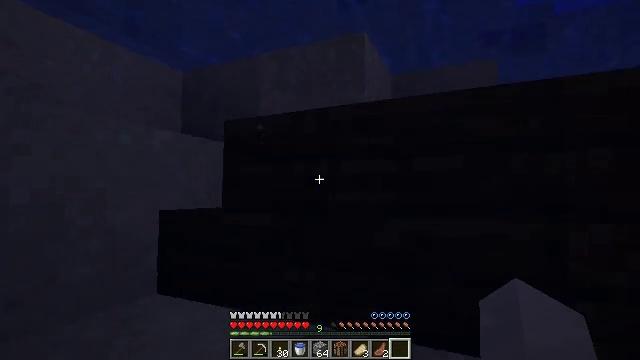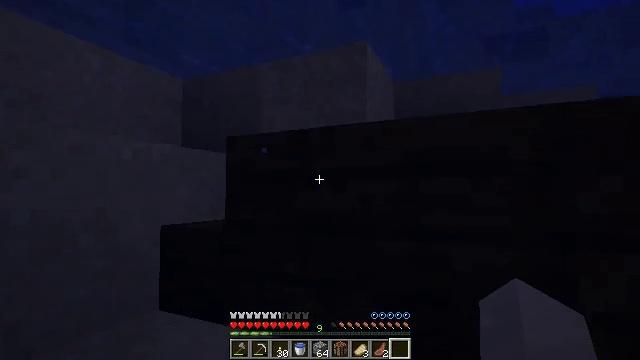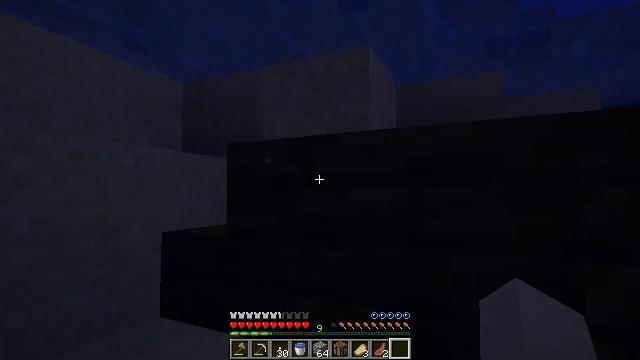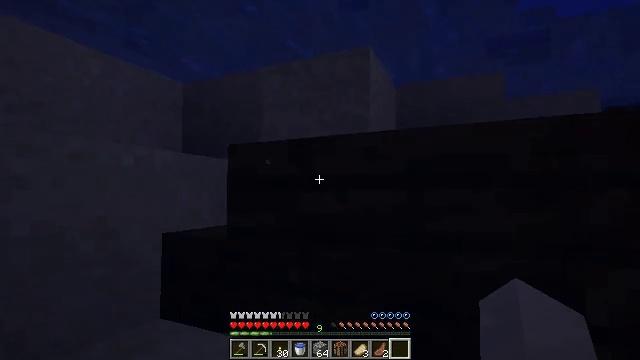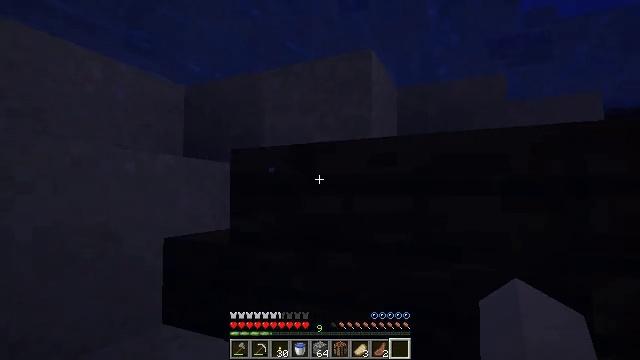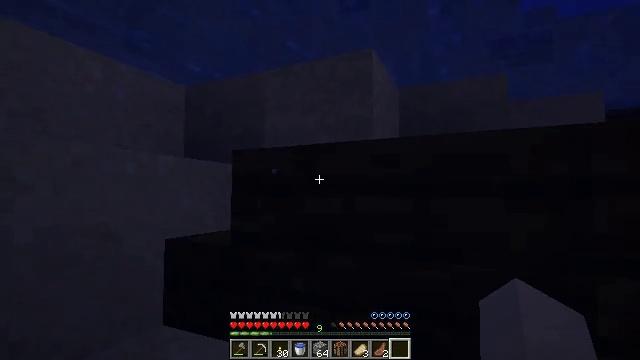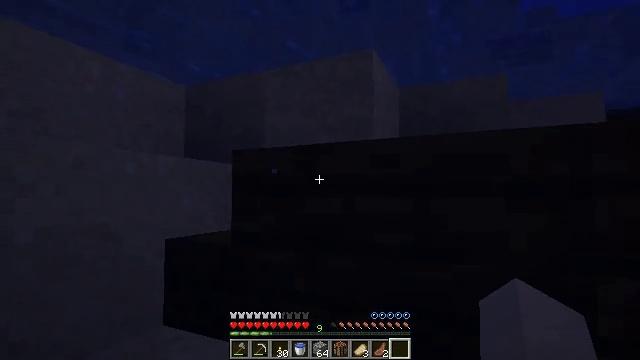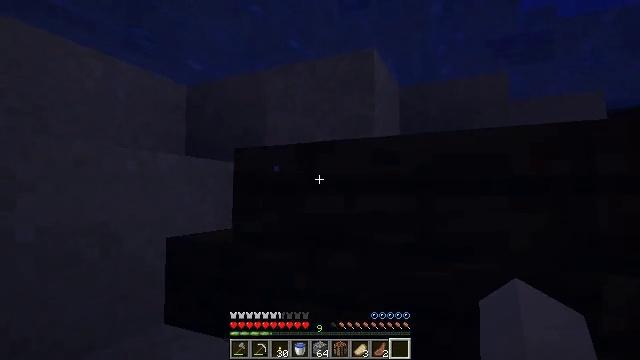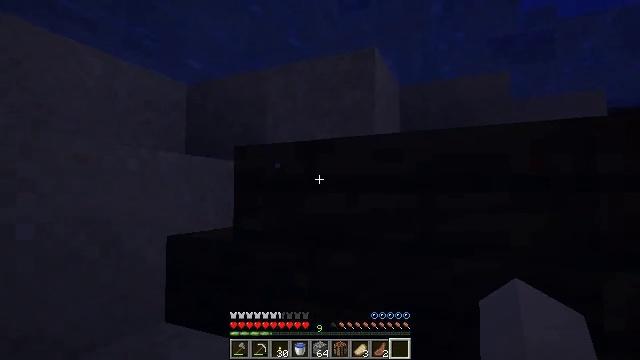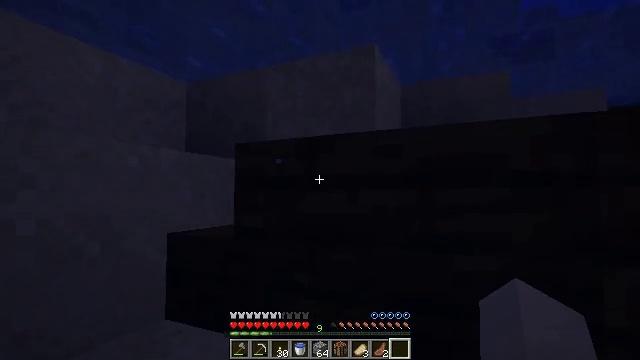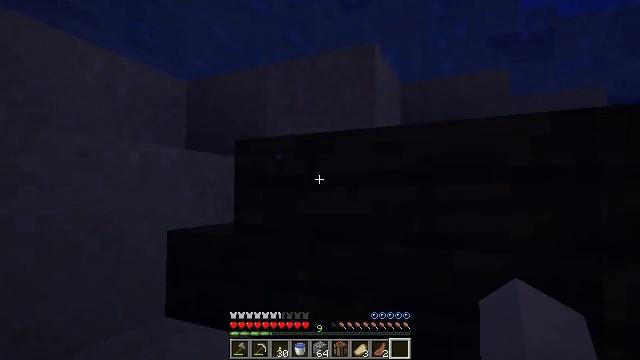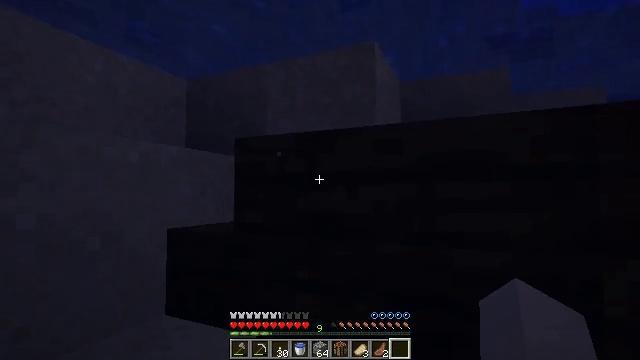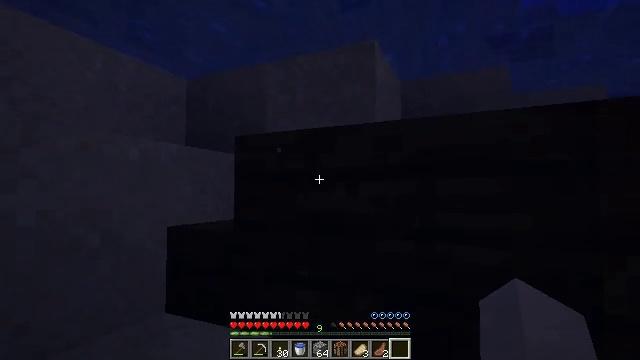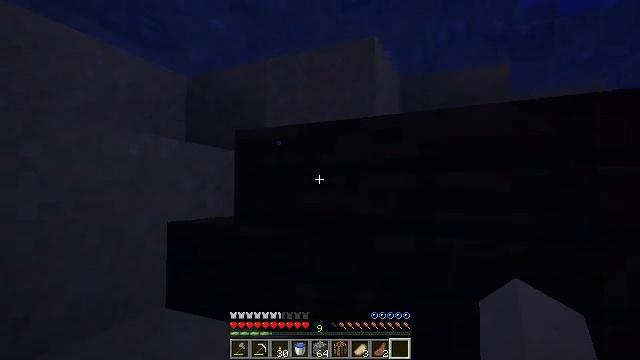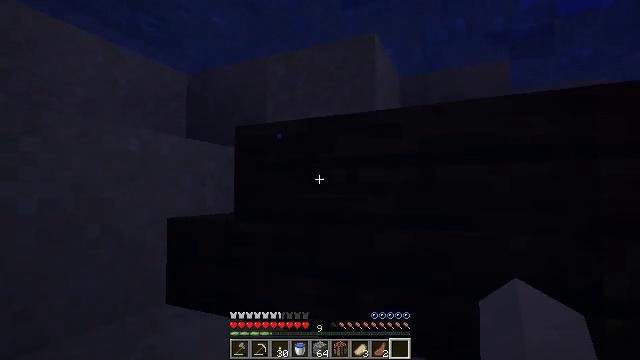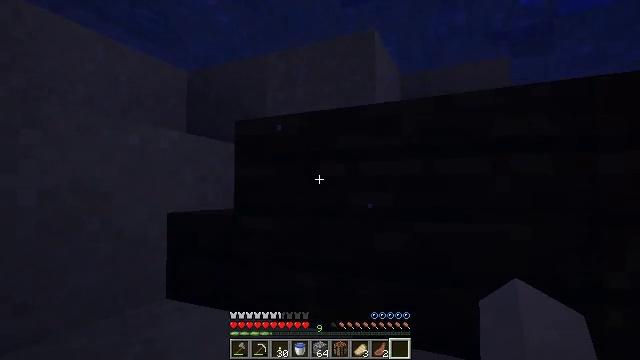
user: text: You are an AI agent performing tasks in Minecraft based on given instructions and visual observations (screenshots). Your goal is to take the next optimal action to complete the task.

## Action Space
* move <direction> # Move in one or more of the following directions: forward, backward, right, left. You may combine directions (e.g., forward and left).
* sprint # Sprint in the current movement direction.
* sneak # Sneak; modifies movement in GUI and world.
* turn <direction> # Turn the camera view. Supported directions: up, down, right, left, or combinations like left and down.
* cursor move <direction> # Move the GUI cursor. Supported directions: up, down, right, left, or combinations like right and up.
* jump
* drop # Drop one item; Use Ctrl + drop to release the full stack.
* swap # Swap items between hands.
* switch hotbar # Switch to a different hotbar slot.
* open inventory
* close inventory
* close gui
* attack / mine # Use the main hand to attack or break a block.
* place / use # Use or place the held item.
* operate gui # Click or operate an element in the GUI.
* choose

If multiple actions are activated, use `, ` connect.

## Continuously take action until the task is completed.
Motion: motion action
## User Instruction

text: Break the dark oak stairs to collect them.
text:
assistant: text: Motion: sprint
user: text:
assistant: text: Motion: sprint
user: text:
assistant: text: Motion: sprint
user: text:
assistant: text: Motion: sprint
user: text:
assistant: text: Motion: sprint
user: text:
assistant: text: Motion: sprint
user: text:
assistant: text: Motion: sprint
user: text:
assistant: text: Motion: sprint
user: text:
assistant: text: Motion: sprint
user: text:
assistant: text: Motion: sprint
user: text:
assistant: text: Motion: sprint
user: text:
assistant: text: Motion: sprint
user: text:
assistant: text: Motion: sprint
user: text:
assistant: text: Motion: sprint
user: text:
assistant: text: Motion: no_op
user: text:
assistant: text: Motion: move forward
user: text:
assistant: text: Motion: move forward
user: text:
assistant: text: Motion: move forward
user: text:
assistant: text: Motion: move forward
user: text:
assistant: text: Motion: move forward
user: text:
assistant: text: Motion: move forward
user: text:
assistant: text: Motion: move forward, jump
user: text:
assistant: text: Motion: move forward, jump
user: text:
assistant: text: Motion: move forward, jump
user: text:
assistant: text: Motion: move forward, jump
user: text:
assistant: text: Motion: move forward, jump
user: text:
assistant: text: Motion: move forward, jump
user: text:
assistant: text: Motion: jump
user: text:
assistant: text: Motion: jump
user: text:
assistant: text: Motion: turn right, jump